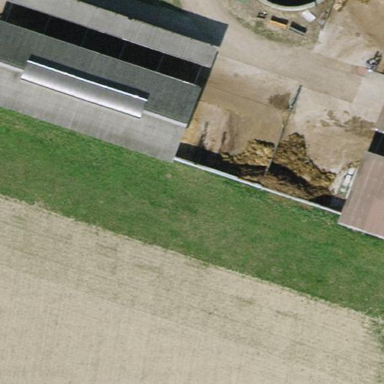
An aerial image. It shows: Farm auxiliary building with gabled roof.